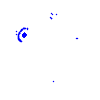
Particle: pion